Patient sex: F
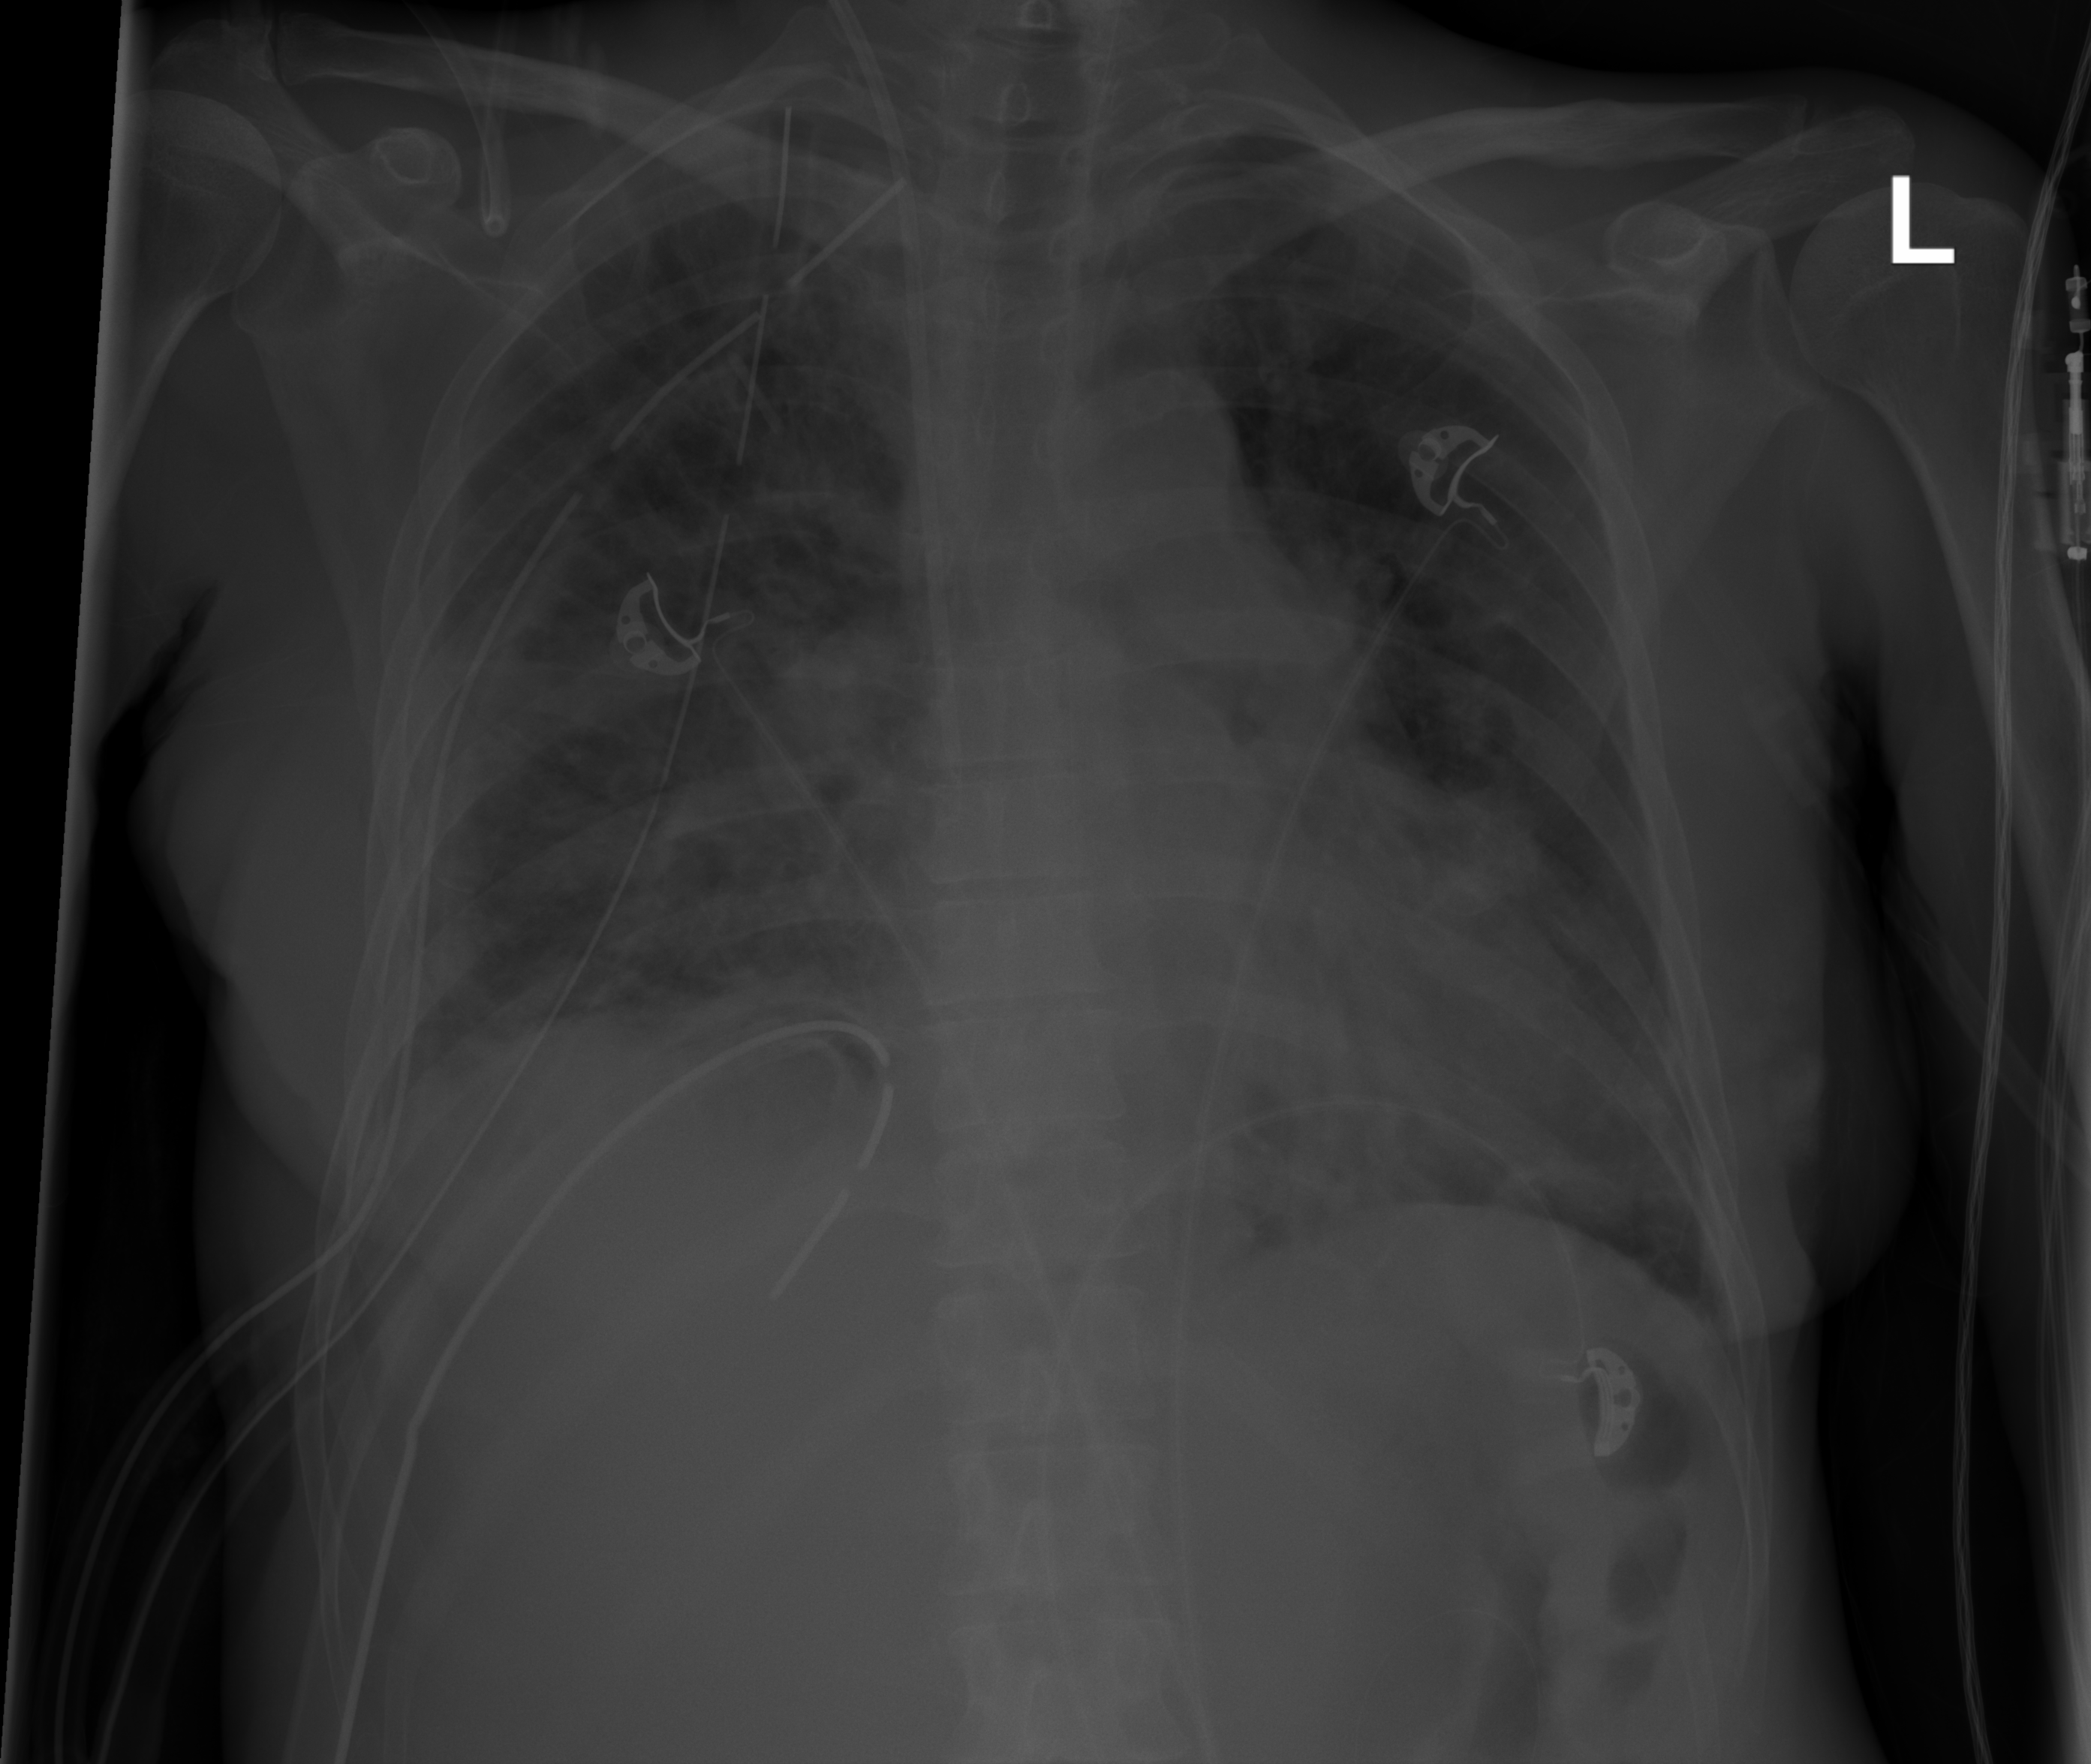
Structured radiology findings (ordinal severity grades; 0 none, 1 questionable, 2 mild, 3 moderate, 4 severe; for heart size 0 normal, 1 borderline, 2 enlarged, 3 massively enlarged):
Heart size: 1
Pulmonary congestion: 2
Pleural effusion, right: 2
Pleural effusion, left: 0
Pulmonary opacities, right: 3
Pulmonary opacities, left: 2
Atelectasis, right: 3
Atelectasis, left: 2